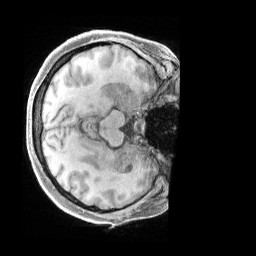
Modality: T1w
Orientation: axial
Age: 32
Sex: female
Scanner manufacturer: siemens
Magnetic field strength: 3 T
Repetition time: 2.4 s
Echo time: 0.00241 s